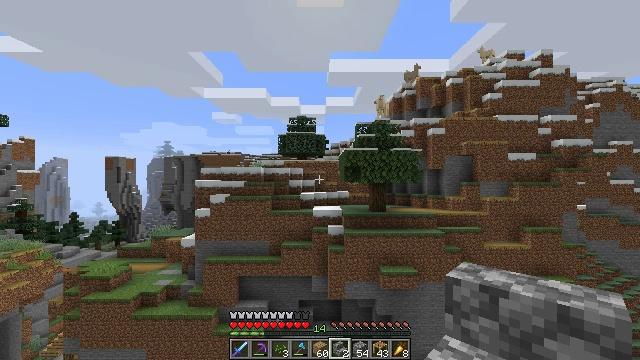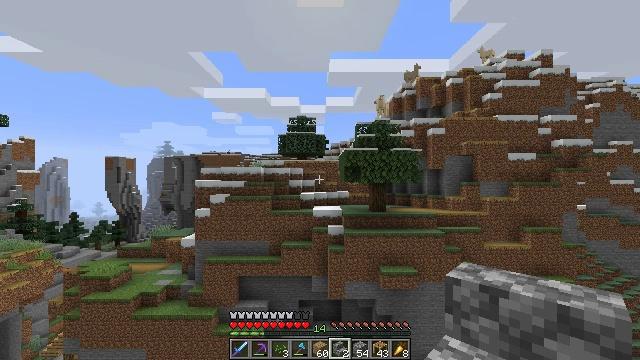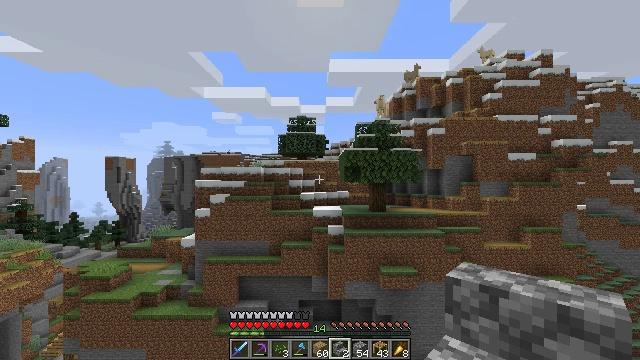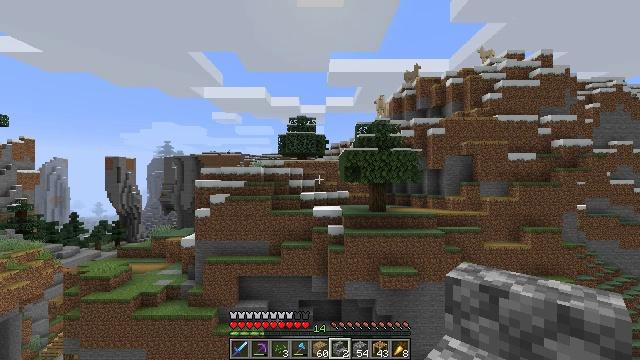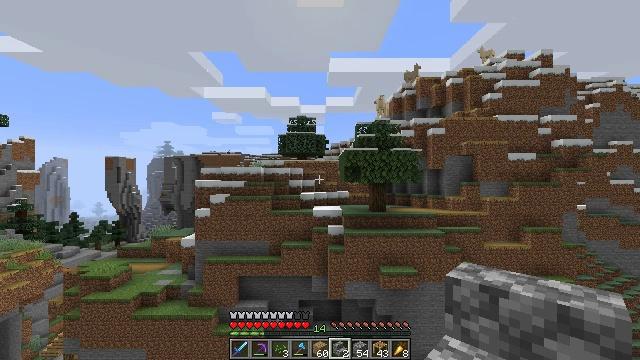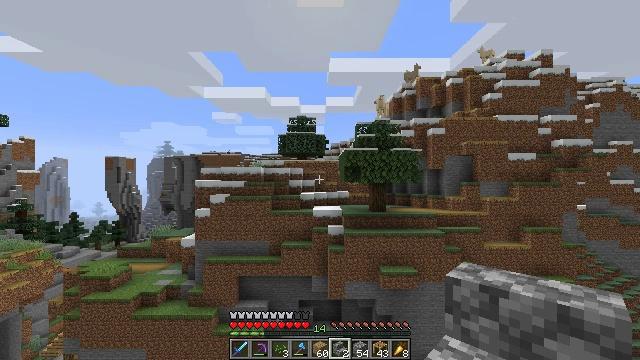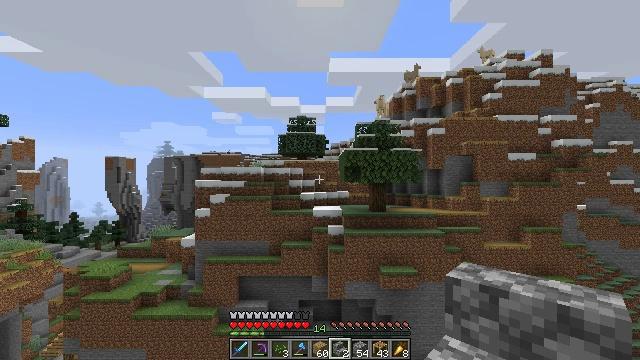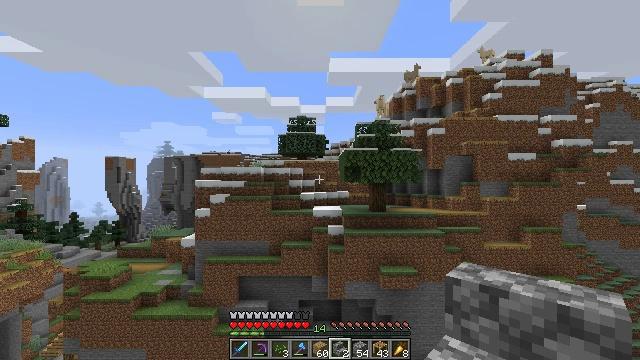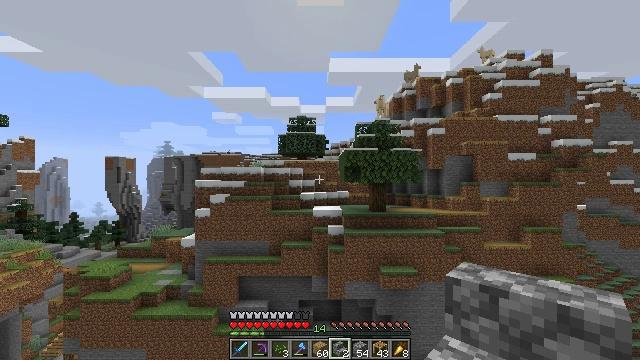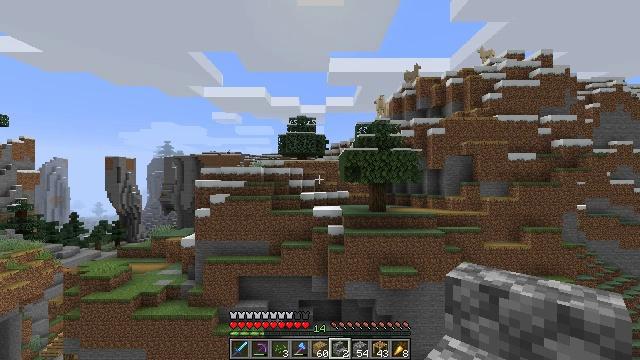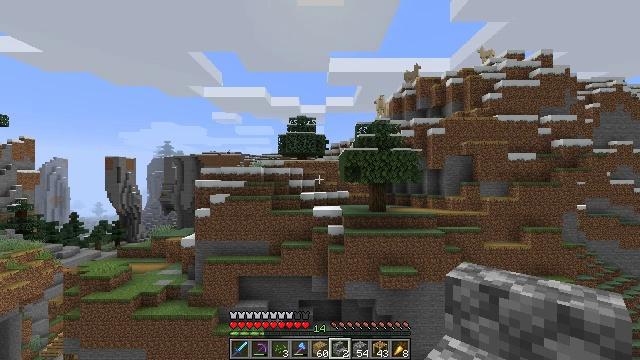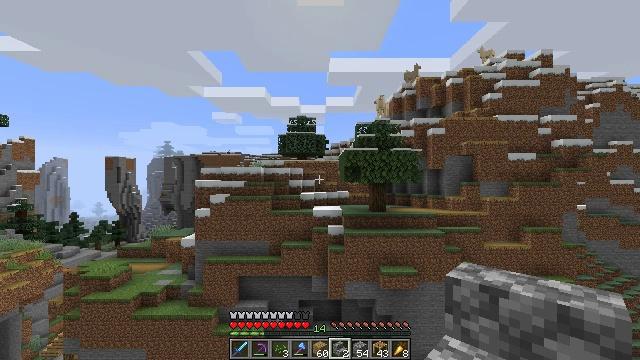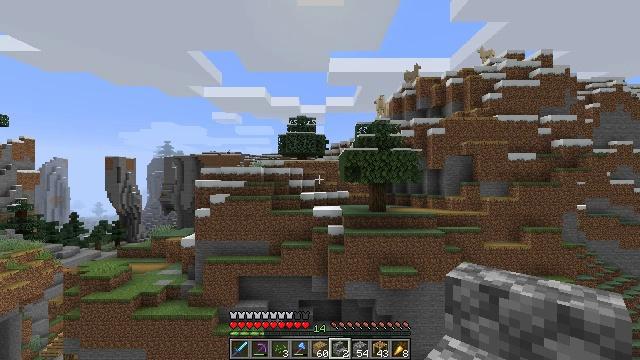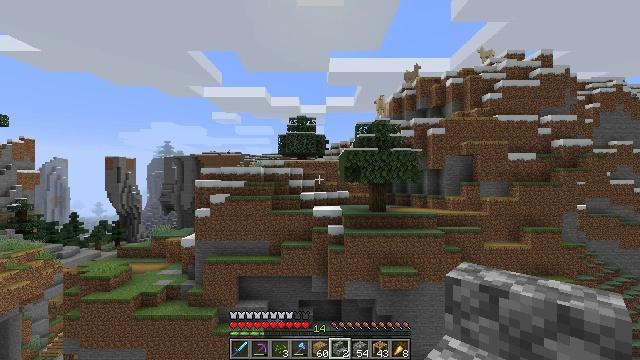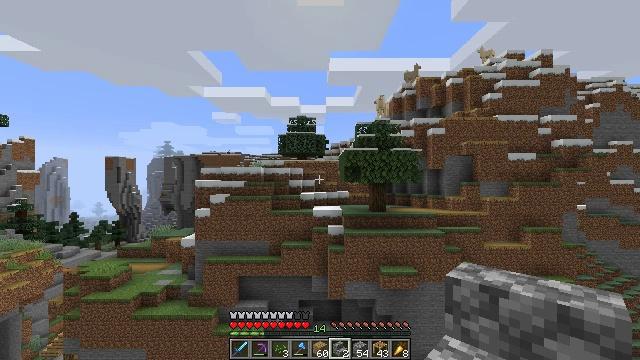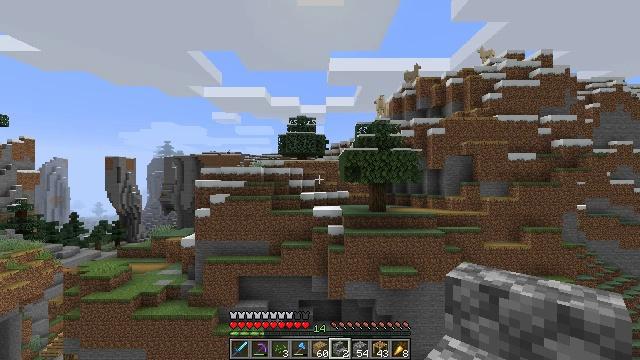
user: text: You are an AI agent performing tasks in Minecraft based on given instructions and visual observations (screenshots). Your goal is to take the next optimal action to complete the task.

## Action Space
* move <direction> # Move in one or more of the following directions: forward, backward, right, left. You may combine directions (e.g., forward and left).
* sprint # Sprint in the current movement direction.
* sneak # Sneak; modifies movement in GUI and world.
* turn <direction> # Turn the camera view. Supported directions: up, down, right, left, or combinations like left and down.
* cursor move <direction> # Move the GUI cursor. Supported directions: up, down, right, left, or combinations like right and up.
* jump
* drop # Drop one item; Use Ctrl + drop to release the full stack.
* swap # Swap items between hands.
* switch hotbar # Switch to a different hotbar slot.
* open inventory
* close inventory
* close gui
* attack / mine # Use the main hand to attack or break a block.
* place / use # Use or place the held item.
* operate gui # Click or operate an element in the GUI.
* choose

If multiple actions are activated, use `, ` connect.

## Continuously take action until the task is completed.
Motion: motion action
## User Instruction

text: Mine scaffolding to move it.
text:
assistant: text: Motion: no_op
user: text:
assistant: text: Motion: no_op
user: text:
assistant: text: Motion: no_op
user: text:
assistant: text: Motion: no_op
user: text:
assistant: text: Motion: no_op
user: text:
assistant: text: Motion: no_op
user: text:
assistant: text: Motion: no_op
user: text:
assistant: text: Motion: no_op
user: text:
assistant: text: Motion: no_op
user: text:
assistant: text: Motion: no_op
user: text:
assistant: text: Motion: no_op
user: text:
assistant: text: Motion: no_op
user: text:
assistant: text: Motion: no_op
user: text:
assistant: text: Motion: no_op
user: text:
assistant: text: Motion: no_op
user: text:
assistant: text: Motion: no_op
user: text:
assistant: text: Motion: no_op
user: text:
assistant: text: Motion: no_op
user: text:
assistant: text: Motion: no_op
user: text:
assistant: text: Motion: no_op
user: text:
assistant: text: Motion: no_op
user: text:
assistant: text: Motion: no_op
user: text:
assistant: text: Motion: no_op
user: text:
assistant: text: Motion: no_op
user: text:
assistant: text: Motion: no_op
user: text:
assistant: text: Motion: no_op
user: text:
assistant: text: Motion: no_op
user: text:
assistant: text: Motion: no_op
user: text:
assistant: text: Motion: no_op
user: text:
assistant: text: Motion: no_op